Interaction volume radius: 5 \u00c5
Interaction volume height: 35 \u00c5
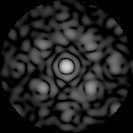
Disorder parameter: 0.6343